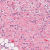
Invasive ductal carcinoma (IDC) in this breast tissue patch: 1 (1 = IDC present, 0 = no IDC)